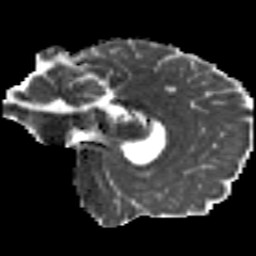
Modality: MD
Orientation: sagittal
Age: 18
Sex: male
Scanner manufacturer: siemens
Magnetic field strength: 3 T
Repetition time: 8.8 s
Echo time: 0.085 s